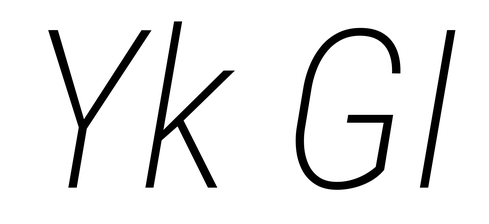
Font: Roboto-Italic_Condensed_ExtraLight_Italic